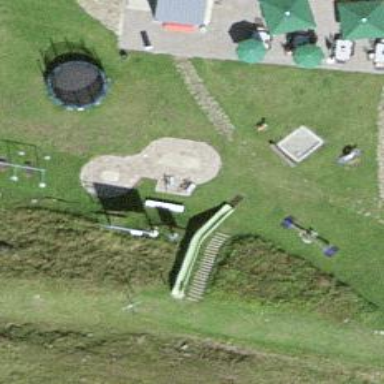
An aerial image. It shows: Playground with slide.